Question: I have to code animated menu buttons for my Android app. It will be look something like this:
simple mockup of menu:

Animation looks like some kind of cube rotation - one spin of cube, something like that..
I'm looking simplest way to program animation for menu buttons (for example "button1"). By on click it have to do animation first, then show content of submenu. "button1" have to be animated by four *.png file:
'''
button1.png
button1_step1.png
button1_step2.png
button1_step3.png
'''
I tried to find some example in Android SDK, but I hadn't found it.
Anyone know a siple way to code this? Thanks in advance ;-)
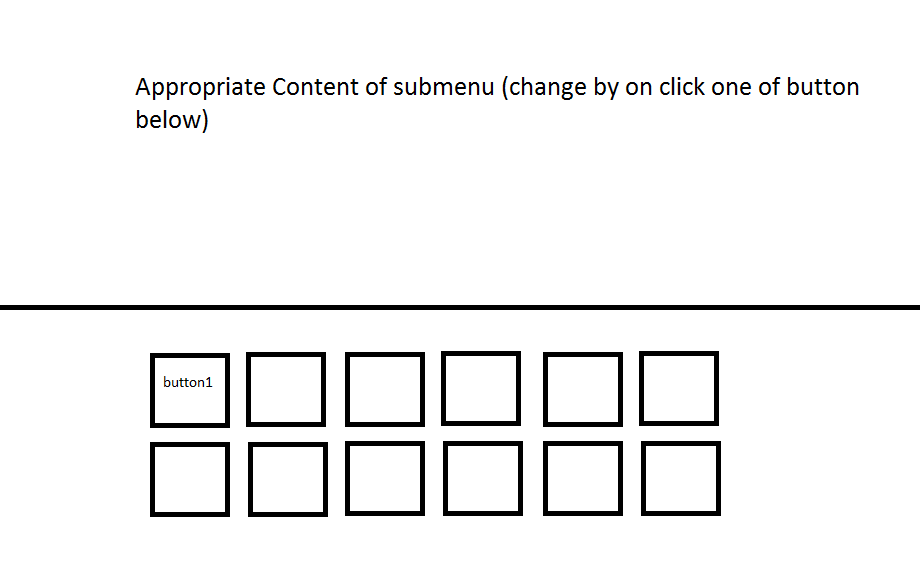
Answer: Let me suppose that you registered those buttons in your activity xml file like following:
'''
<Button
...
android:onClick="onClickButton1"
android:text="@string/button1_text" />
<Button
...
android:onClick="onClickButton2"
android:text="@string/button2_text" />
...
'''
Then, add following methods to your activity class. You can describe what will happen on the click of each buttons.
'''
public class MyActivity extends Activity {
...
public void onClickButton1 (View view) {
// insert codes here to show animation of button1
}
public void onClickButton2 (View view) {
// insert codes here to show animation of button2
}
}
'''
For animation example, check this link : <URL>